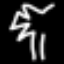
Label: palm tree